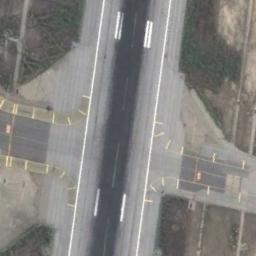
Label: runway